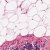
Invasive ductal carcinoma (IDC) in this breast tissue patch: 0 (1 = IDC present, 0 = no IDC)